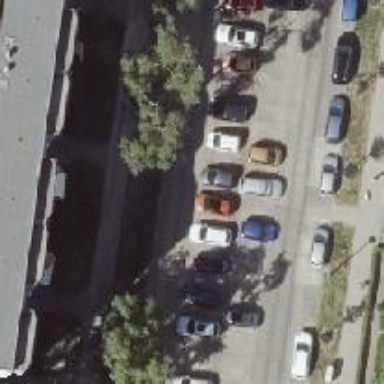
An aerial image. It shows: Concrete parking aisle on service road.